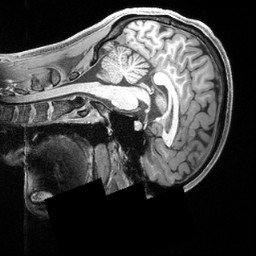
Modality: T1w
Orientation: sagittal
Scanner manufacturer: siemens
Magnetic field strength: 3 T
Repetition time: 2.4 s
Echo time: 0.00222 s